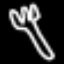
Label: fork